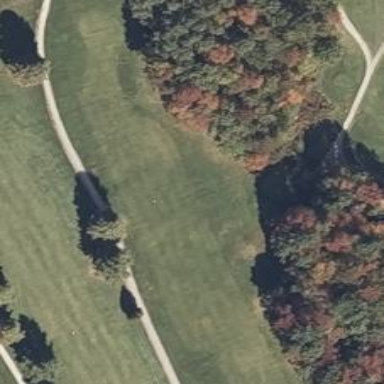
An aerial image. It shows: Golf hole.